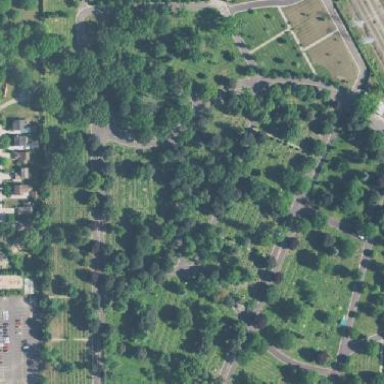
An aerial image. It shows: Cemetery.